A bearing vibration time series has been folded into this square grayscale image, one row per segment of consecutive samples. Classify the bearing condition as one of: normal, inner_race, outer_race, ball.
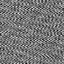
Answer: outer_race